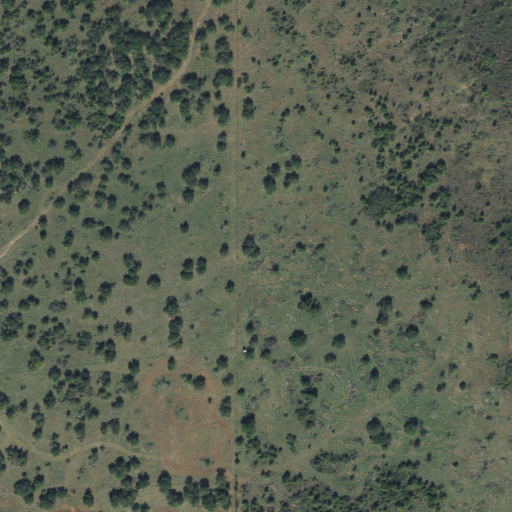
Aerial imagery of mountain in Texas named Spy Knob containing grassland, shrub, and deciduous forest